Current action and preconditions to check: path_clear

Your task: For each precondition in the list above, predict whether it will hold at this action.

Consider the current scene as observed from the mobile robot's camera, and analyze the predicted future states of all dynamic agents (e.g., people, animals, vehicles, or any moving entities) within the NEXT SECOND.

IMPORTANT: Only answer "very likely" if you are absolutely certain—based on strong, clear evidence—that a dynamic agent will violate the precondition in the predicted future state. Do NOT answer "very likely" for unlikely, ambiguous, or low-probability risks.

Ask yourself for each precondition: Is there a high probability, with clear and convincing evidence, that the predicted future states of any dynamic agent will interfere with the predicted future state of the currently executing action within the NEXT SECOND, causing that precondition to fail?

Assess the risk level based on these predictions. Use "likely" or "very likely" if motions create a clear risk of interference.

Use "neutral" or "improbable" if agents are nearby but their predicted paths are clearly diverging or non-conflicting.

Failure Risk Categories: "very improbable", "improbable", "neutral", "likely", "very likely"

Answer Format: Output ONLY the probability_of_failure value from these categories: "very improbable", "improbable", "neutral", "likely", "very likely"

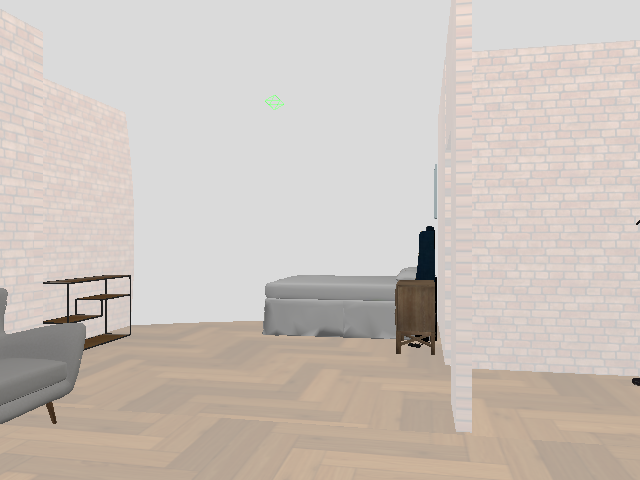

Answer: very improbable